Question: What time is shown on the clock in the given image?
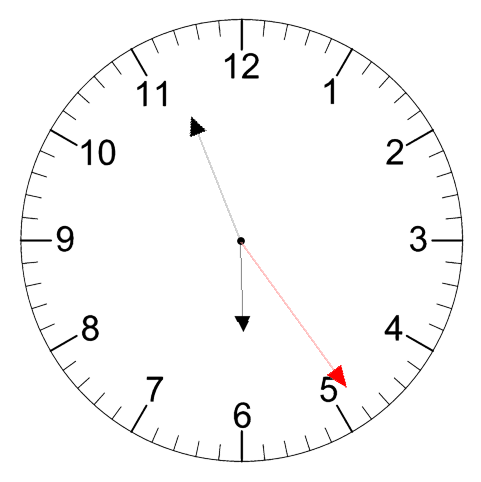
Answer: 05:56:24